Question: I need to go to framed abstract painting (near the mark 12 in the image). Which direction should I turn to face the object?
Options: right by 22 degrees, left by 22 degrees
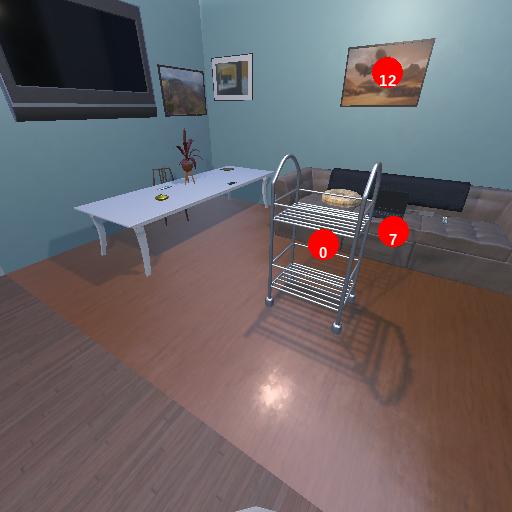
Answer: right by 22 degrees